Question: That might be a silly question. But I'm having problems when submiting my app to the AppStore.
Did everything at developer.apple.com until the message "Waiting for upload appears" and then when trying to submit the app through Application Loader I get this message:

Sorry about printing the image, couldnt copy and paste.
Thanks in advance
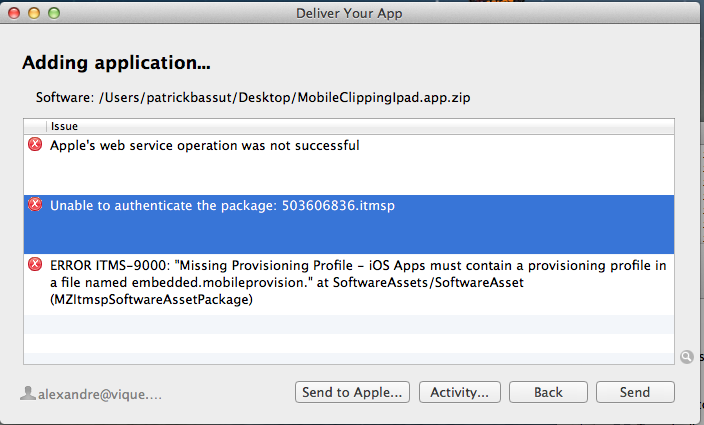
Answer: Turns out the problem wasn't with apple servers. The problem(as the screenshot suggest) was with provisioning profiles that was not set correctly.